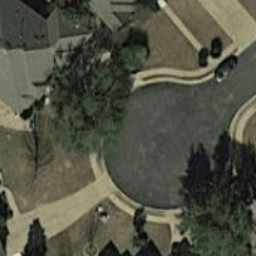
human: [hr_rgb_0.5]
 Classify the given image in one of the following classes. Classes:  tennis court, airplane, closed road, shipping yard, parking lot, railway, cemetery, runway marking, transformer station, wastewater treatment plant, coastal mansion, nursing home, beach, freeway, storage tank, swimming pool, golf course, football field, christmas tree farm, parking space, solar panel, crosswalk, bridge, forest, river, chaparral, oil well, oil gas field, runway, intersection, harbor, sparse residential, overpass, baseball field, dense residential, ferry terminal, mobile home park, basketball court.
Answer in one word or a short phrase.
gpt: closed road